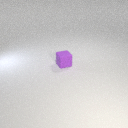
small purple rubber cube